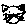
Label: cat